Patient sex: M
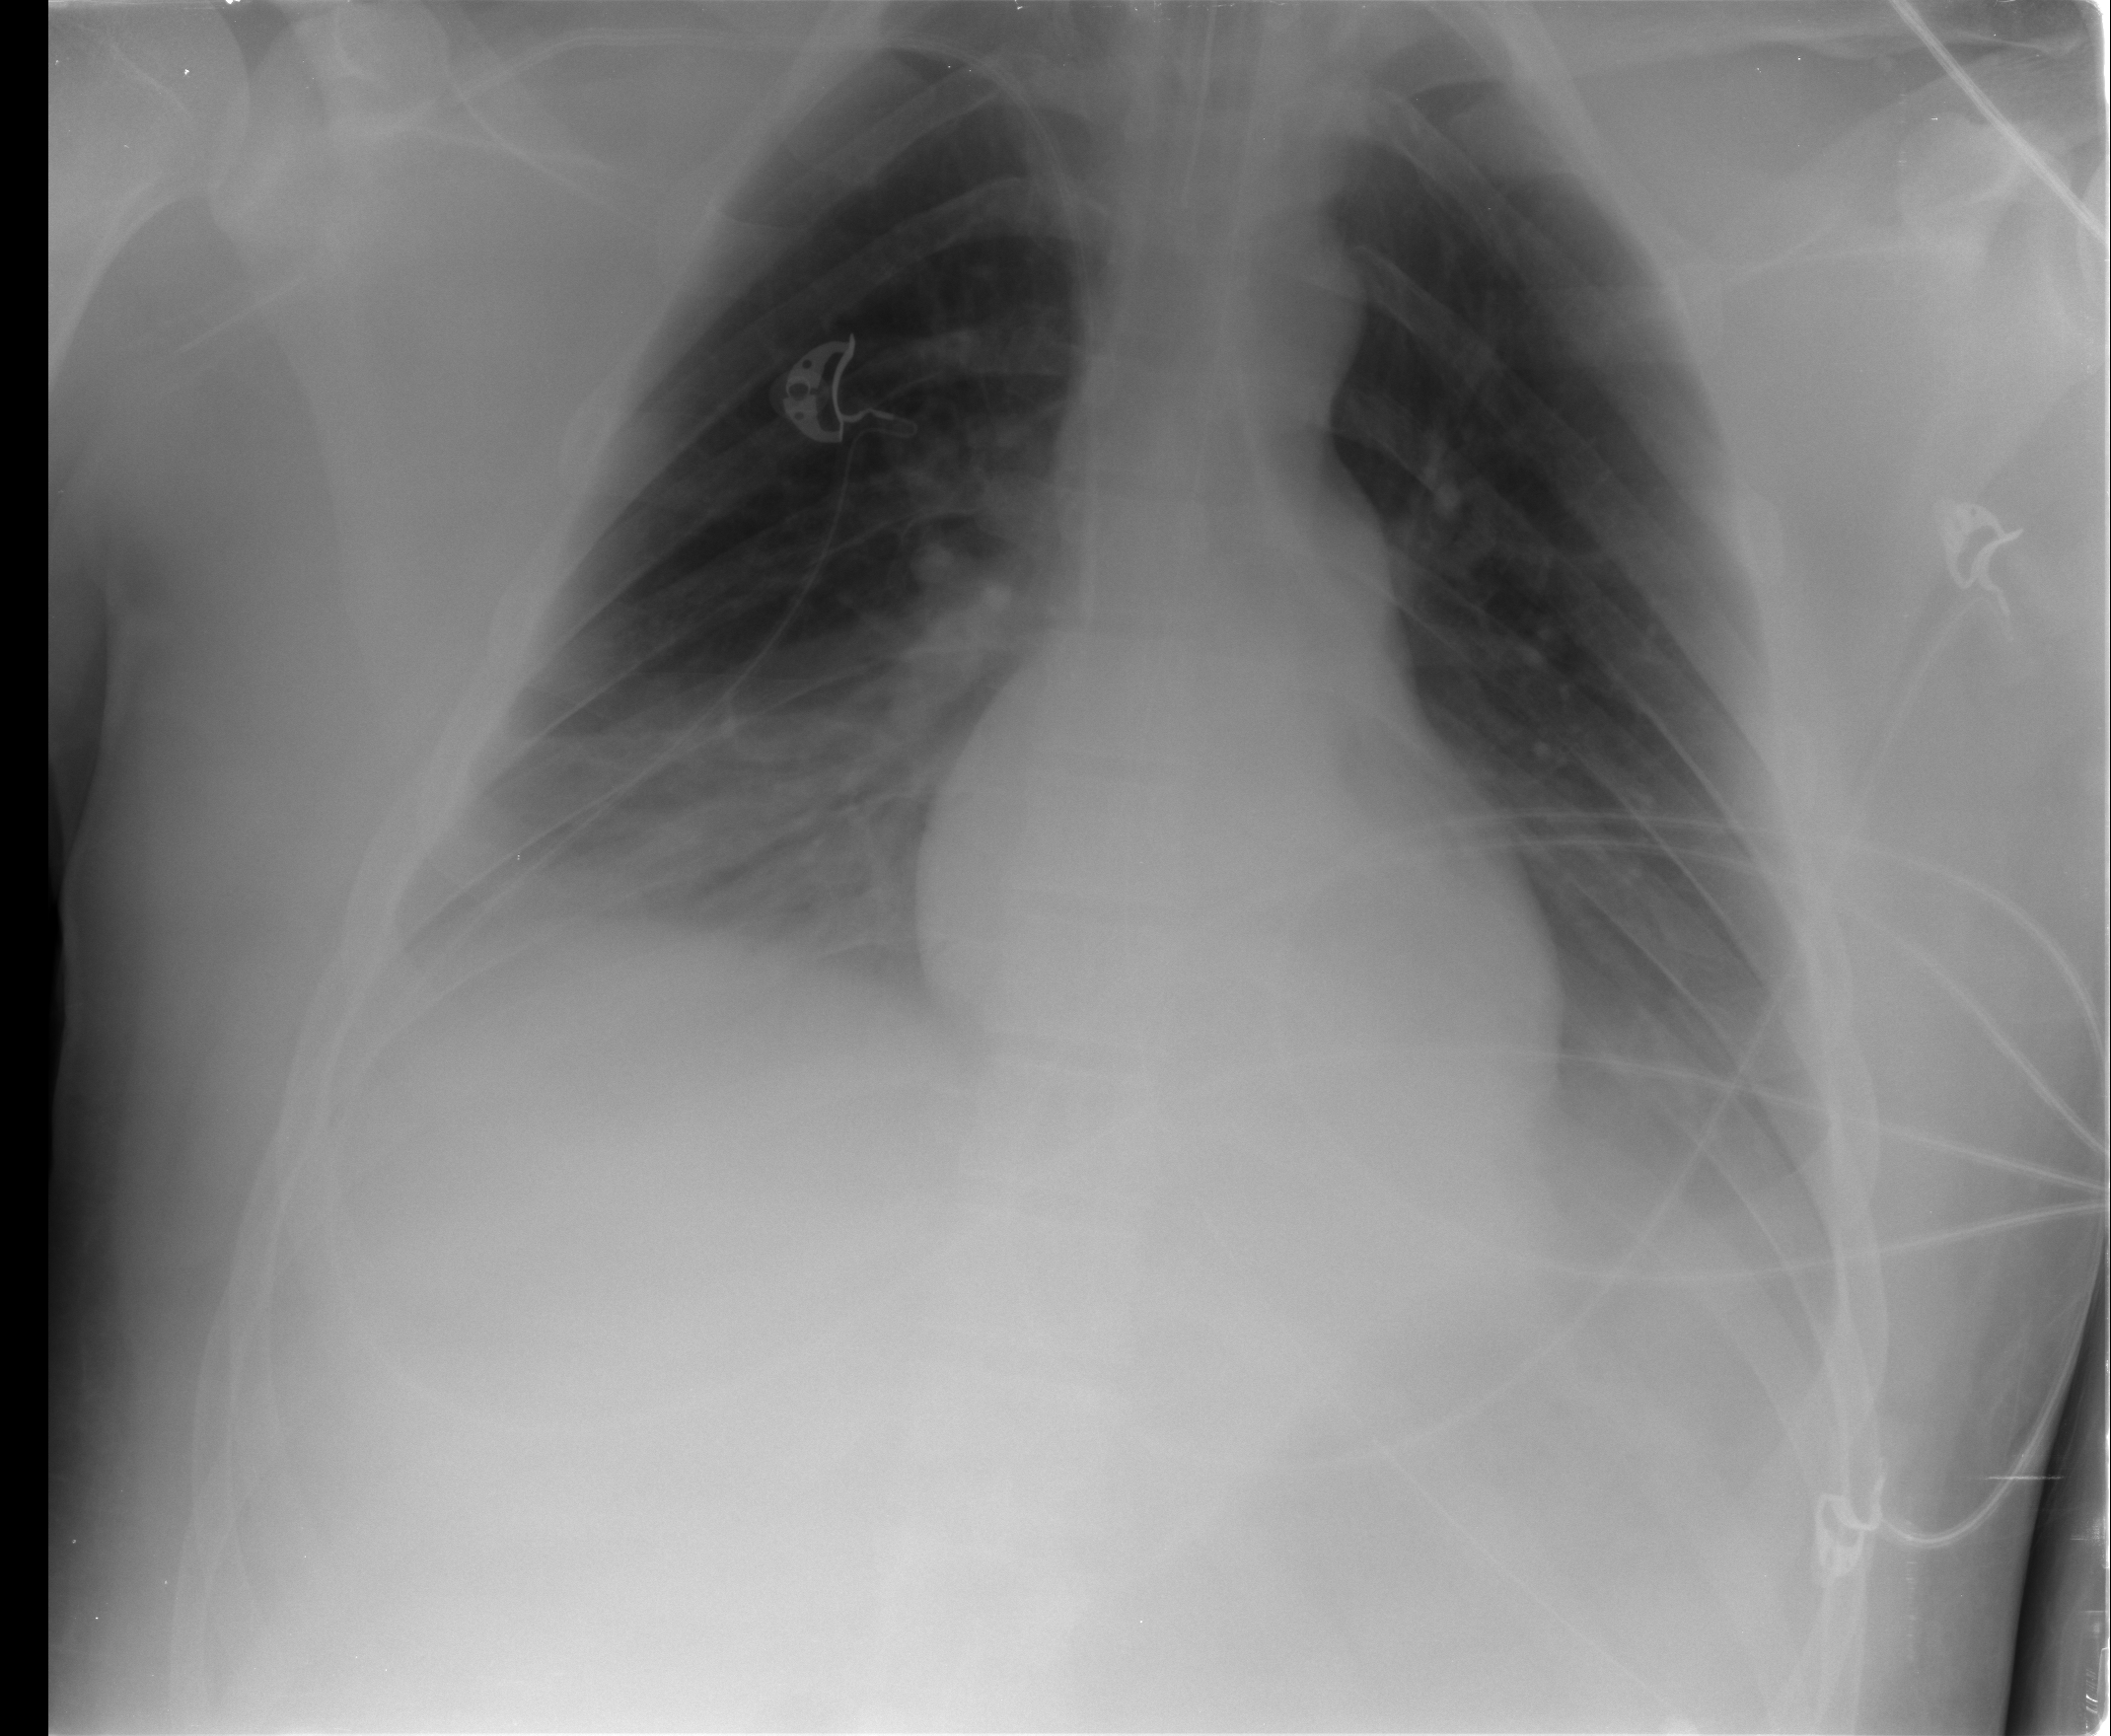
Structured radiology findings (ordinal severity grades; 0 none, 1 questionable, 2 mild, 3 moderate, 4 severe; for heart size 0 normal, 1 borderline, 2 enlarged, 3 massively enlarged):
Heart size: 0
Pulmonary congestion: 0
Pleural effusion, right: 2
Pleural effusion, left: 2
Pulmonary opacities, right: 1
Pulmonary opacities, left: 0
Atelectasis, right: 2
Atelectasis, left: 0